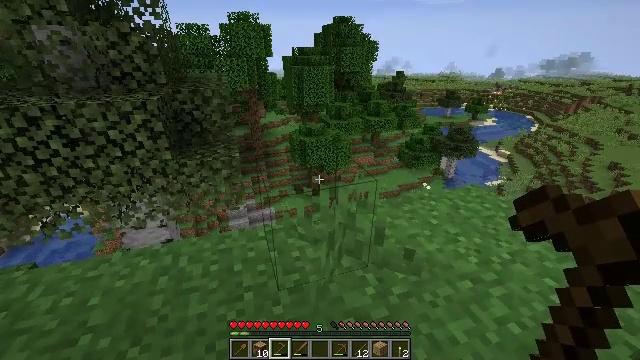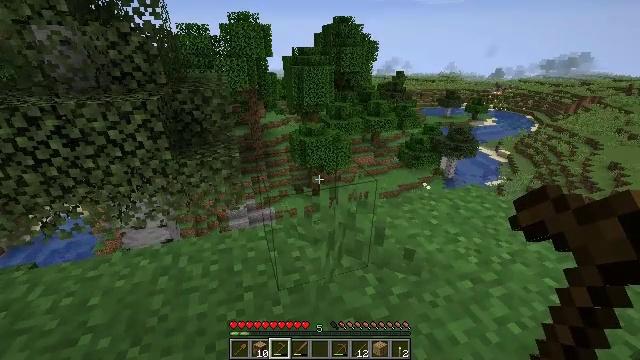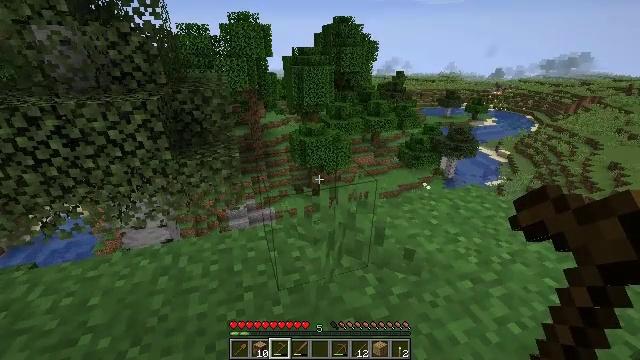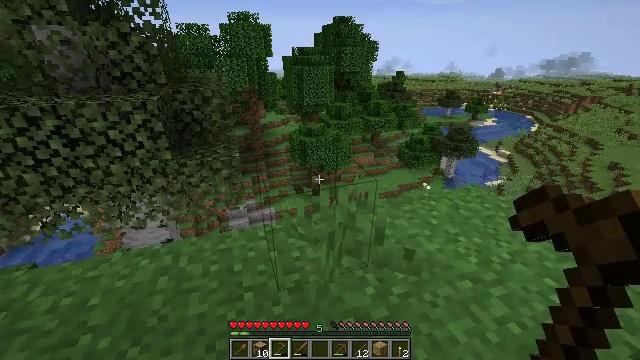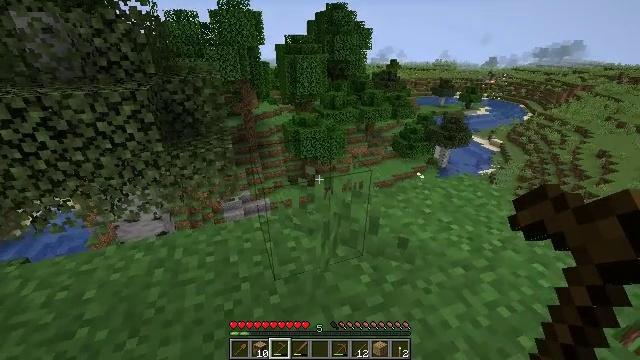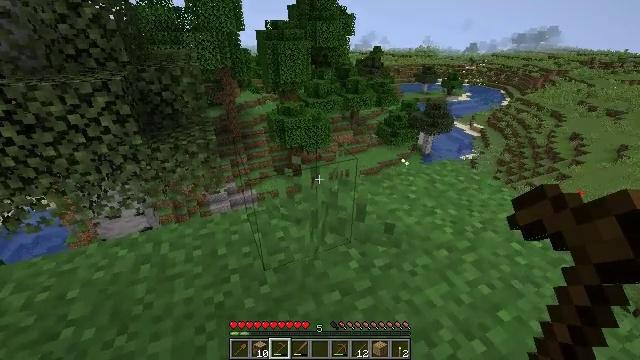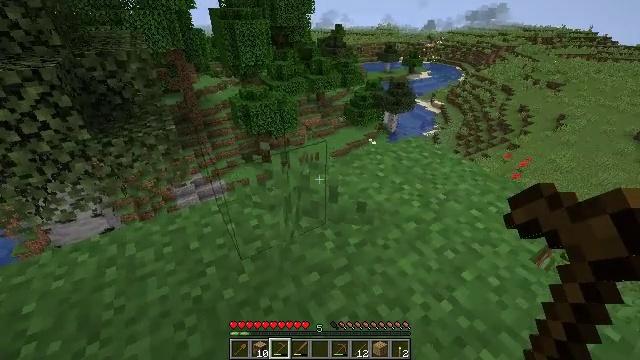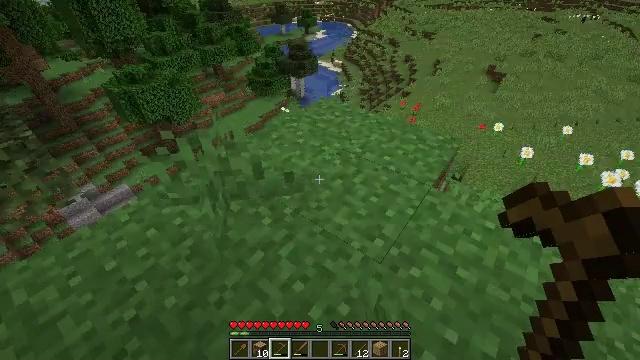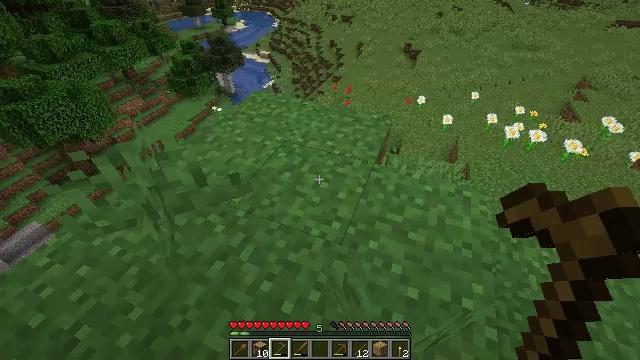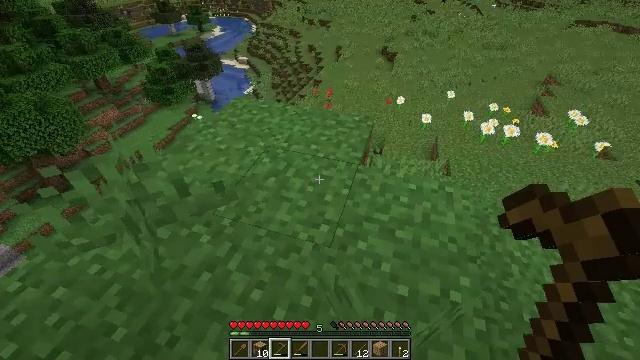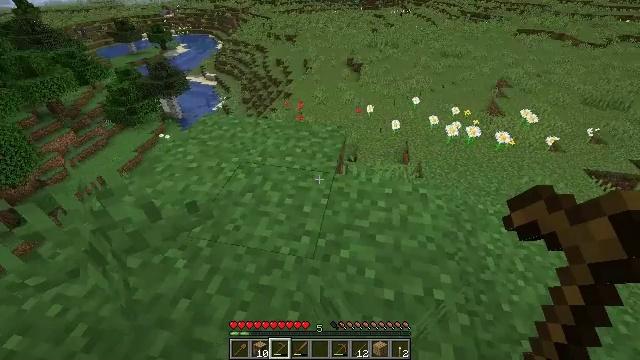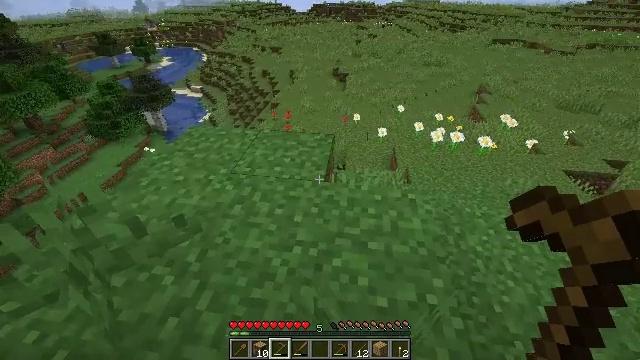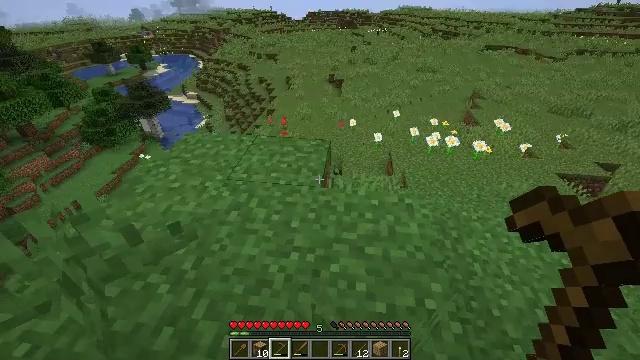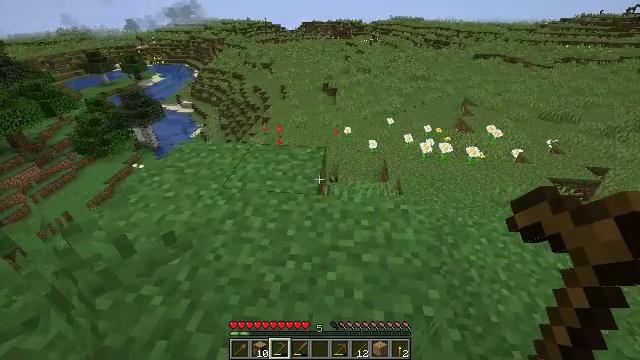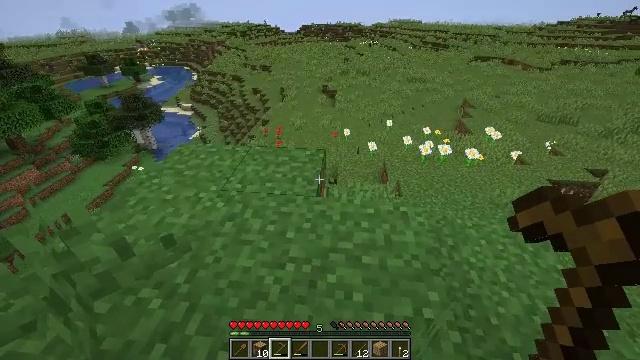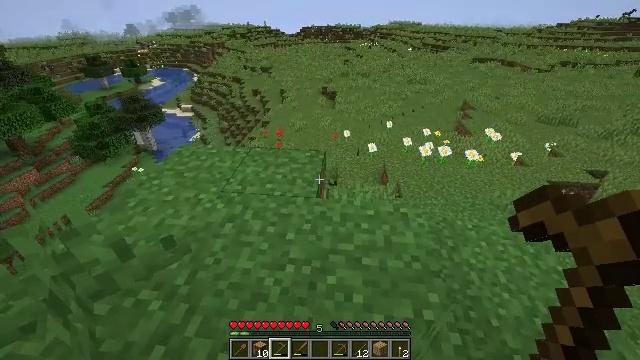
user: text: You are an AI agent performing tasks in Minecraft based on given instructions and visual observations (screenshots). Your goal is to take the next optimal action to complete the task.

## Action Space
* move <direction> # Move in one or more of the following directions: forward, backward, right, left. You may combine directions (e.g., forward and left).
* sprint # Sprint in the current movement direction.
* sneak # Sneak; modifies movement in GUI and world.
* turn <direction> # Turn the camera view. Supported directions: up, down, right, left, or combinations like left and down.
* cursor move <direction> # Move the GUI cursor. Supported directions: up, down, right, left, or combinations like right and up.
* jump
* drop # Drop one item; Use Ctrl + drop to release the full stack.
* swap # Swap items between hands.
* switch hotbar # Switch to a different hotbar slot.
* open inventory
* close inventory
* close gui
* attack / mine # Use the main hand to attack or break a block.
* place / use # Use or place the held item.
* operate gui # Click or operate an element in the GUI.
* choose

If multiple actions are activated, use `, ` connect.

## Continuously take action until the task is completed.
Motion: motion action
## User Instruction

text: Mine the birch log from the tree.
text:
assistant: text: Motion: no_op
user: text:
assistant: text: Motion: no_op
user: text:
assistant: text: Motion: no_op
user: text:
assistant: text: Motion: turn right and down
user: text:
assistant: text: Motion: turn right and down
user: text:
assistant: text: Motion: turn right and down
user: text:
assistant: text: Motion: turn right and down
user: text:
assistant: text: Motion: turn right and down
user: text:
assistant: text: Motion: turn right
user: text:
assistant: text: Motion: turn right and up
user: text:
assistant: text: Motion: turn right and up
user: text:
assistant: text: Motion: turn up
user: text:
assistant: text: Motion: turn right and up
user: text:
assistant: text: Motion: no_op
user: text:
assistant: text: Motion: no_op
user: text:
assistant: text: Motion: no_op
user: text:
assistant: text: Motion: no_op
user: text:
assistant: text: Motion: no_op
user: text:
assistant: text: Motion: no_op
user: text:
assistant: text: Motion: no_op
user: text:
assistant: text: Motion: no_op
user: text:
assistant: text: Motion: turn left
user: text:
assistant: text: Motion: turn left
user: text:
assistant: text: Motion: turn left
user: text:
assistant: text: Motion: turn left
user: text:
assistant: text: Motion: turn left
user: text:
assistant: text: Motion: turn left
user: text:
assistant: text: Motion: turn left
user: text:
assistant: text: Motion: turn left
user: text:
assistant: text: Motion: turn left